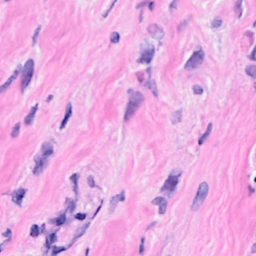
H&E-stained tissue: Breast